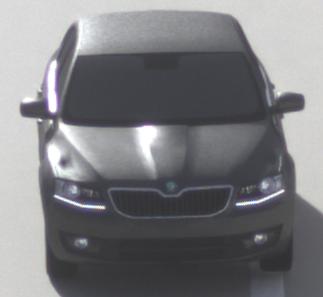
Make: Skoda
Model: Octavia 1.2 TSI
Detailed model: Octavia (III) Limousine
Model produced from: 2013/02
Model produced until: 2015/04
Doors: 5
Color: gray
Road condition: dry road
Daytime: morning or afternoon
Contrast: high contrast